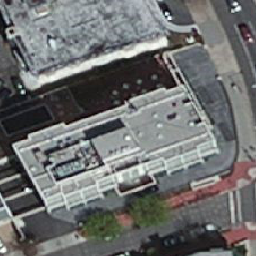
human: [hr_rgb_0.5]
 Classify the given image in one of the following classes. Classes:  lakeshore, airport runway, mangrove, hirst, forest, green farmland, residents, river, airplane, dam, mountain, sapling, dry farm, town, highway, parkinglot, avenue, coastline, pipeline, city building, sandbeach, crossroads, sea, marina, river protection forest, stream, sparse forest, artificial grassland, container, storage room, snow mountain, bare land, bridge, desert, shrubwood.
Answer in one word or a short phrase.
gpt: city building